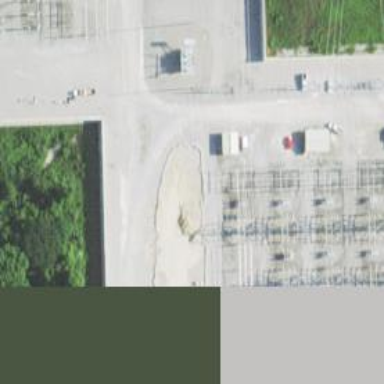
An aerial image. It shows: Switch used for power control.